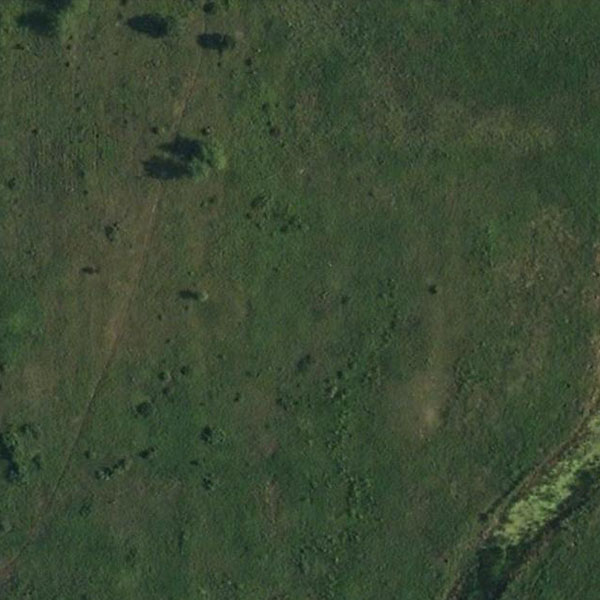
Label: Meadow